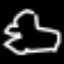
Label: frog